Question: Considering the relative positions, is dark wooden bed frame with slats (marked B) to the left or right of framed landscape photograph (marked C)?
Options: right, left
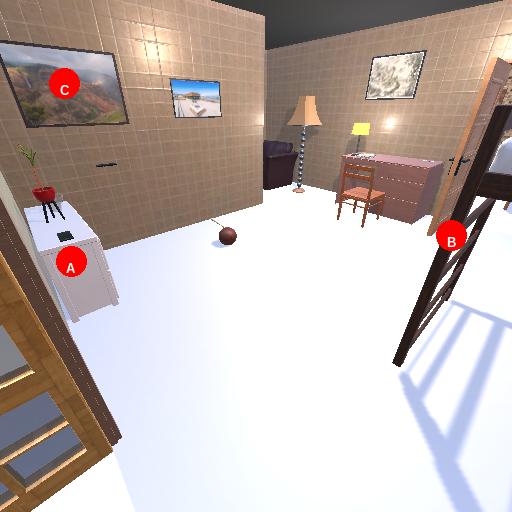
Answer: right